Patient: sex M, age 24
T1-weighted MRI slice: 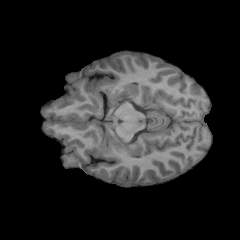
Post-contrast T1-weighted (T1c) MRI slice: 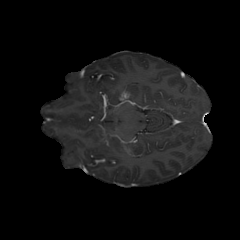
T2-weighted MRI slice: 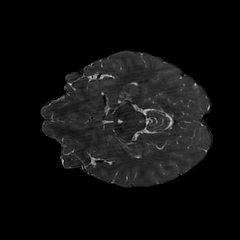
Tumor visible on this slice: yes
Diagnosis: Astrocytoma, IDH-mutant
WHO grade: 2